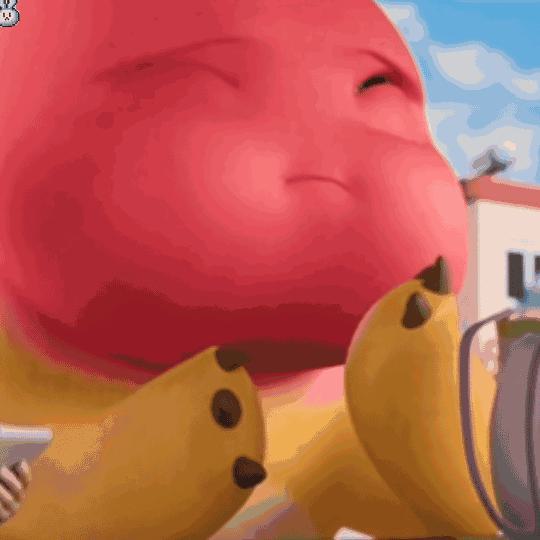
Label: nailong